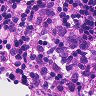
Metastatic tissue present: no